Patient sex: M
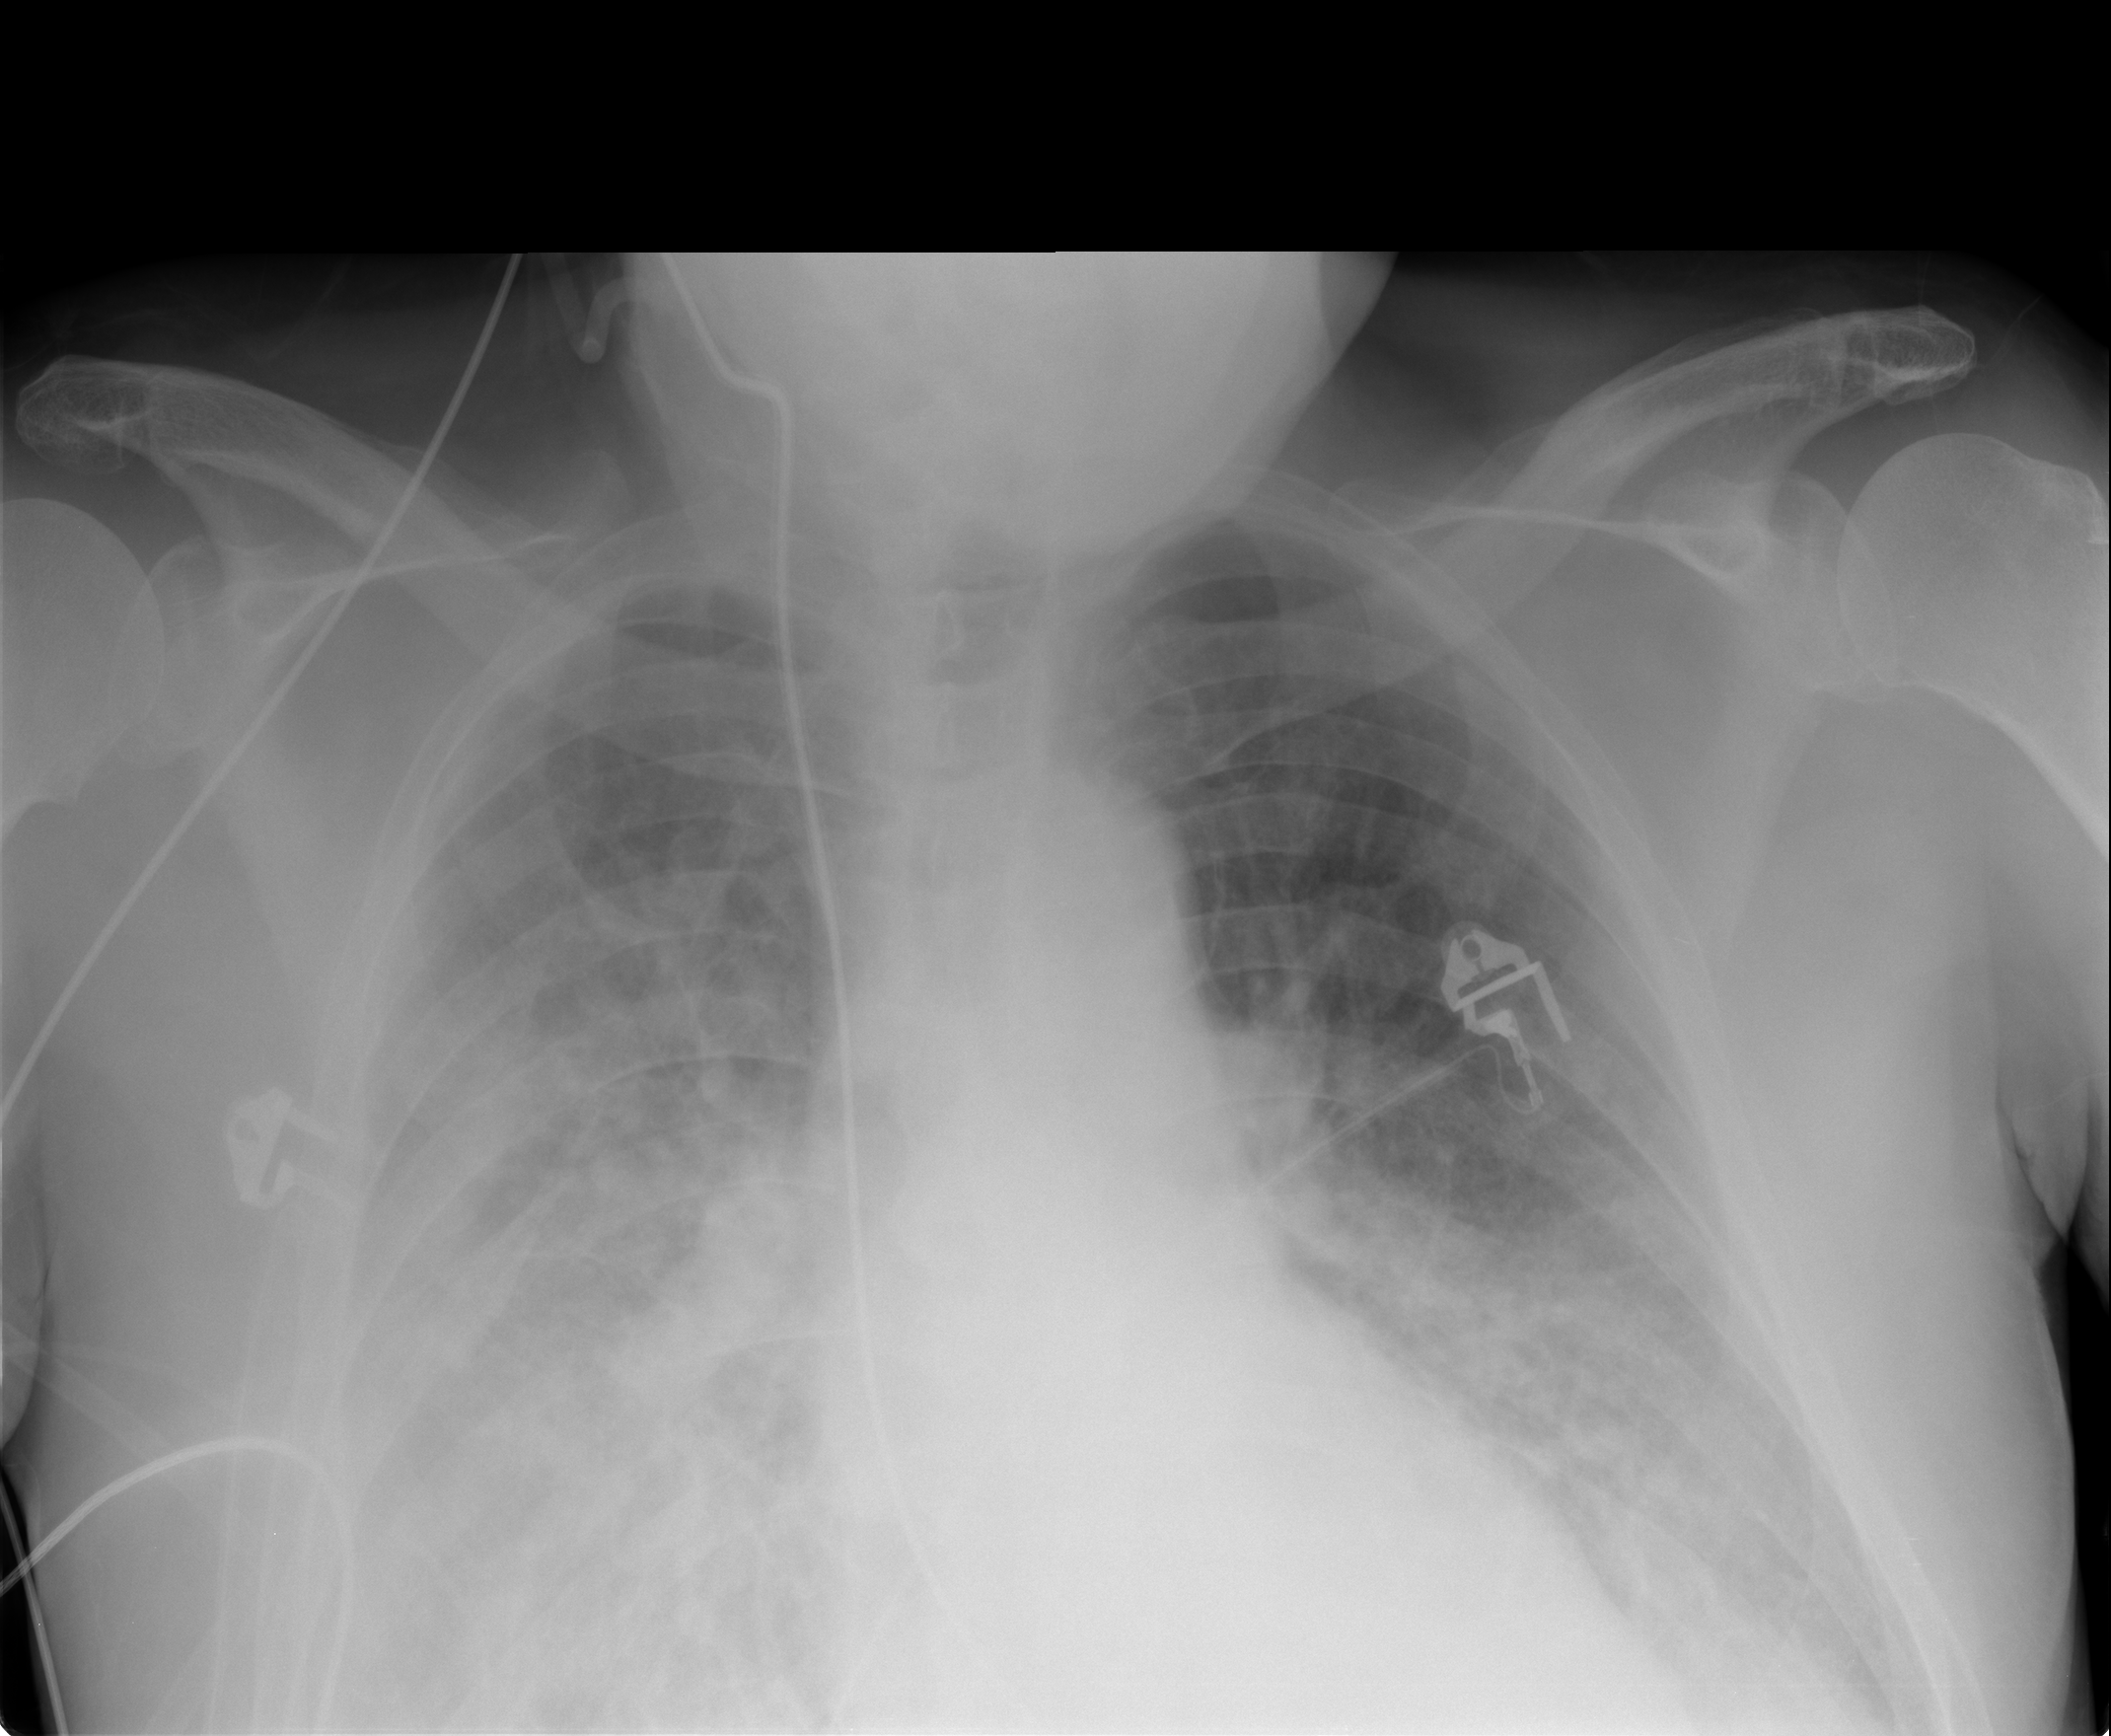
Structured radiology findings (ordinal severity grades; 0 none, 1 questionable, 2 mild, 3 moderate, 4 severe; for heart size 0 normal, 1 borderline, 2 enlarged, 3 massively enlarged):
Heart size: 0
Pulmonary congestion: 2
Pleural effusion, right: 2
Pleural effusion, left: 2
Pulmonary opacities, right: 3
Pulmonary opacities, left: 0
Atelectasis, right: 3
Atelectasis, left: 3